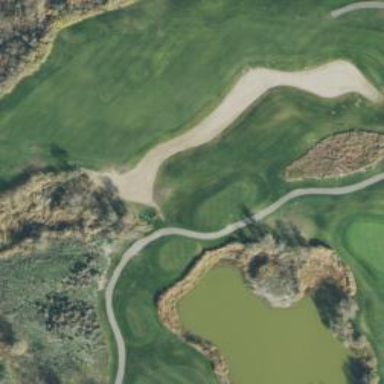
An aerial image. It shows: Service road used as golf cart path.